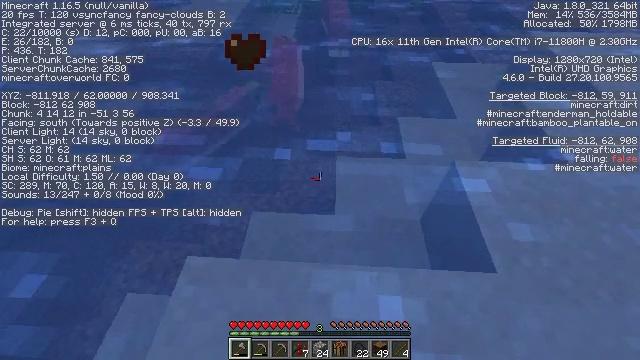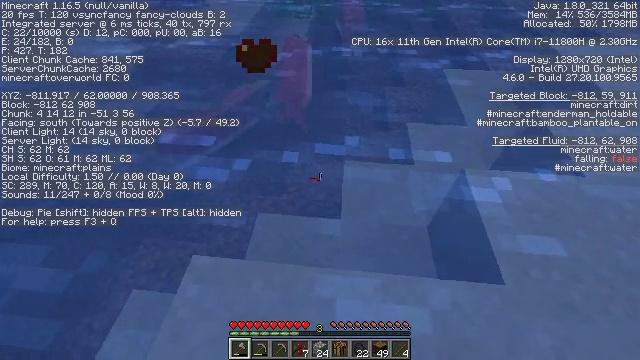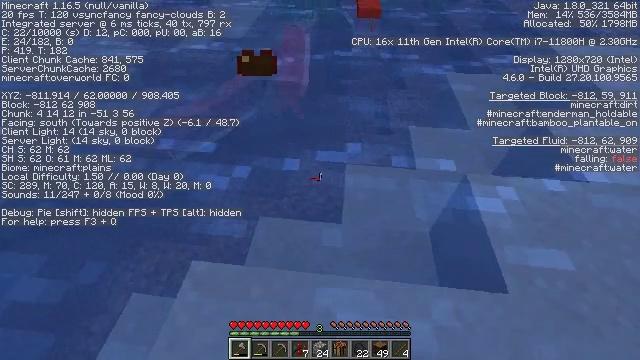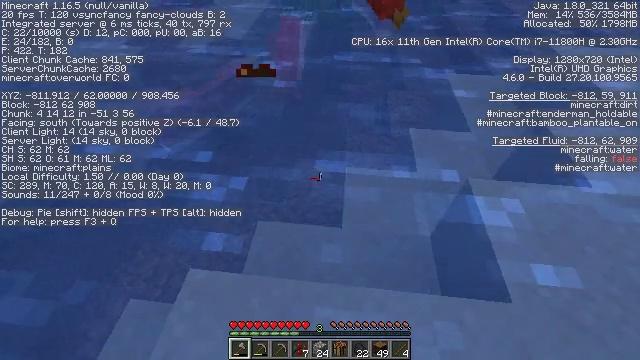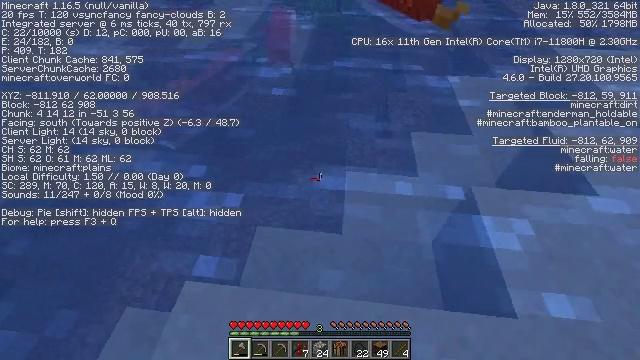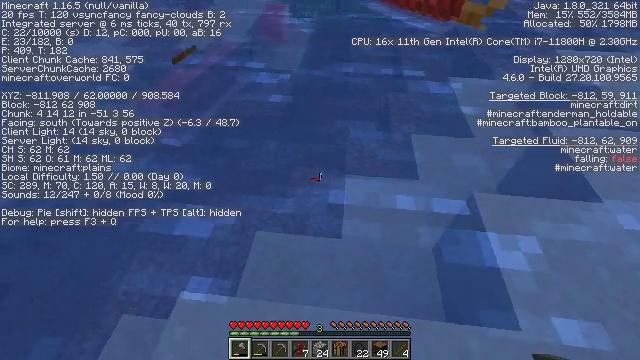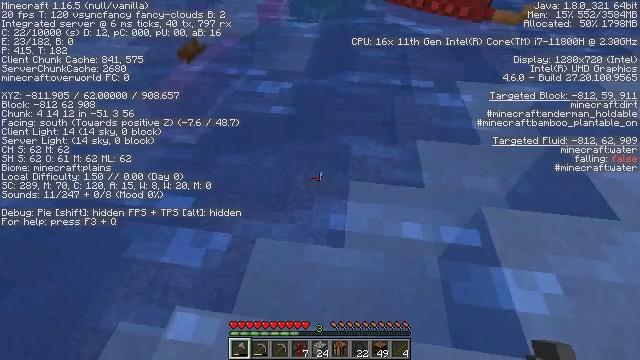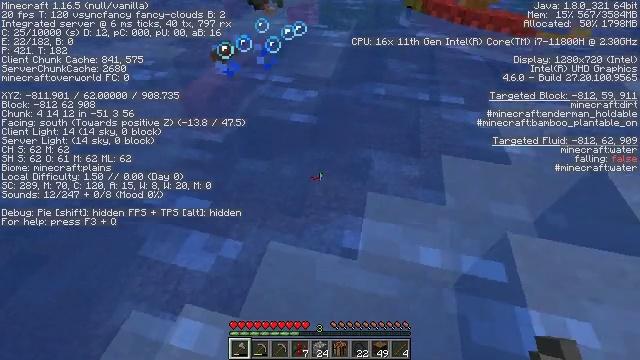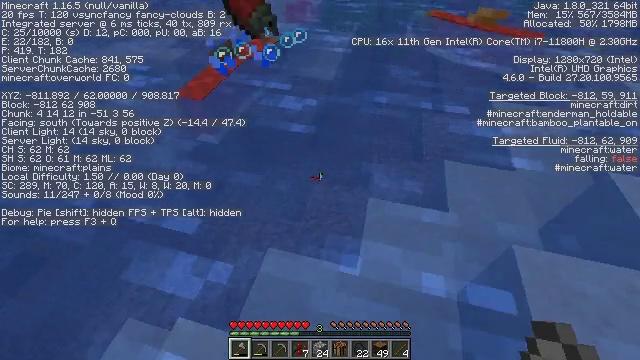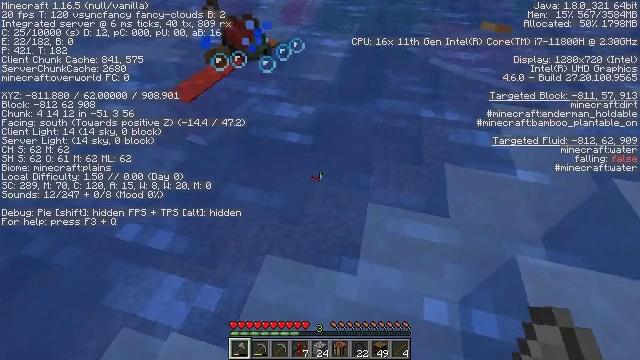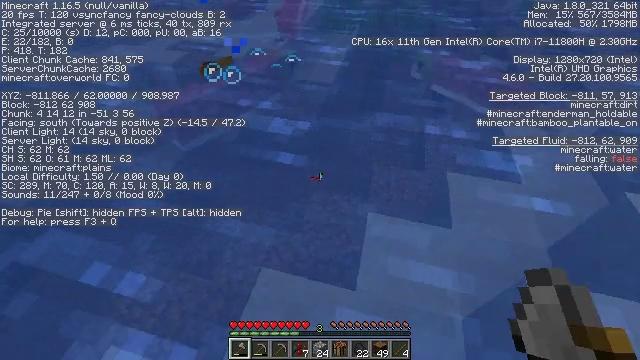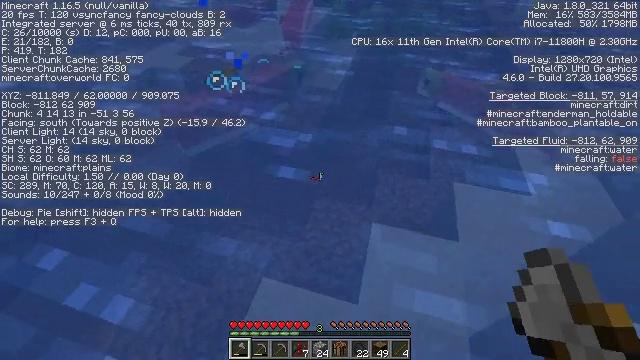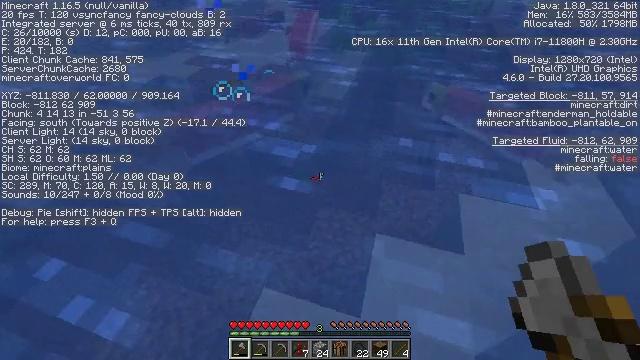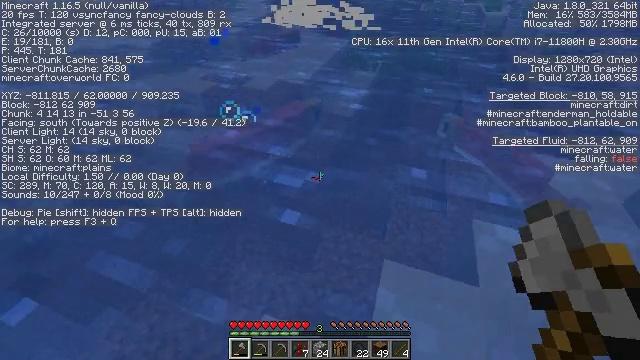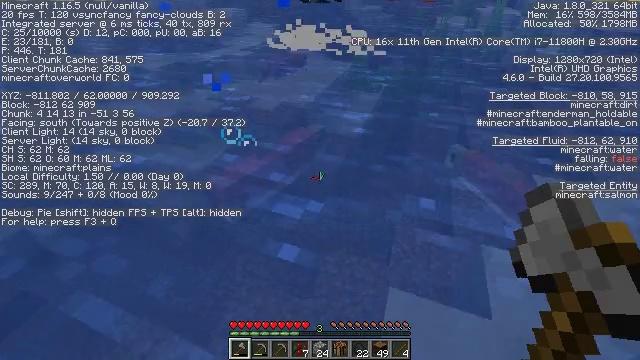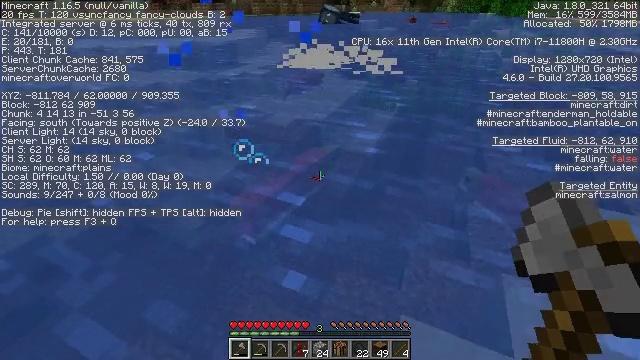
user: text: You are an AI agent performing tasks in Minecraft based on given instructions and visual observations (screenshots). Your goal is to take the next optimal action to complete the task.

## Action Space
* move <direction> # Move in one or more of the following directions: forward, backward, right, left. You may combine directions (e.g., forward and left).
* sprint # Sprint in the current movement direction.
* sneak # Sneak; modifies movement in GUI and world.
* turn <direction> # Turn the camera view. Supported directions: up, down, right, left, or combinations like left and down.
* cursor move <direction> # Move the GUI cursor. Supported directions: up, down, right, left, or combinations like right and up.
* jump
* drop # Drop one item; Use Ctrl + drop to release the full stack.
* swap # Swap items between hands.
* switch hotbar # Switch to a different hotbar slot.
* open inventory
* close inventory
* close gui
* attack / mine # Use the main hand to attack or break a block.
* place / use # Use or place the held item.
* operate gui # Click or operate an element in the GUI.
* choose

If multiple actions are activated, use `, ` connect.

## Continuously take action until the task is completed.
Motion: motion action
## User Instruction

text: Kill aquatic mobs.
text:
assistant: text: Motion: move forward, turn left
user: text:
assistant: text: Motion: move forward
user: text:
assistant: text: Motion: move forward
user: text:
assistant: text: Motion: move forward
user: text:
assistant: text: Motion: move forward
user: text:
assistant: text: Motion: move forward, turn left
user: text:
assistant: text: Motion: move forward, turn left and up
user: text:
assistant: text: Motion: move forward
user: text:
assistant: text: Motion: move forward
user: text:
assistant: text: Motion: move forward
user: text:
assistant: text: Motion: move forward, turn left and up
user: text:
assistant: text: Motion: move forward, turn left and up
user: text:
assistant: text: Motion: turn left and up
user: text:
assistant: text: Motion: turn left and up
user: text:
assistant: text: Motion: move forward, turn left and up
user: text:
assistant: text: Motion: move forward, turn left and up
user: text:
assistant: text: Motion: move forward, turn left and down
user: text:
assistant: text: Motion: move forward
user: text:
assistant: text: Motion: move forward, jump
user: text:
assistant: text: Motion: move forward, turn up, jump
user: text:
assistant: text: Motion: move forward, turn up, jump
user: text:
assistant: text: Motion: move forward, turn right, jump
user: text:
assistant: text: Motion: move forward, turn right, jump
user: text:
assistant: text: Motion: move forward, jump
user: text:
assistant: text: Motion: move forward, turn left, jump
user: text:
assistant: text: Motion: move forward, turn left, jump
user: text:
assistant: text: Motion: move forward, jump
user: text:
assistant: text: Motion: move forward, jump
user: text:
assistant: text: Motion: move forward, jump
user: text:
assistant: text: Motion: move forward, jump